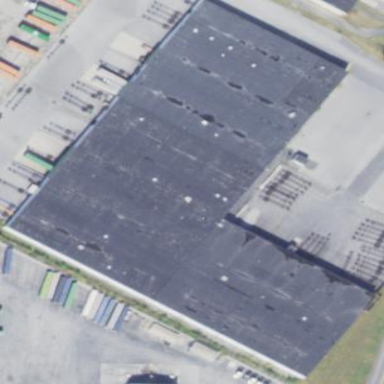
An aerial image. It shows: Warehouse.